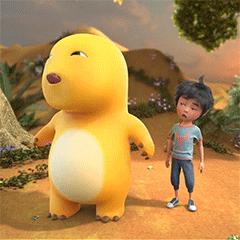
Label: nailong